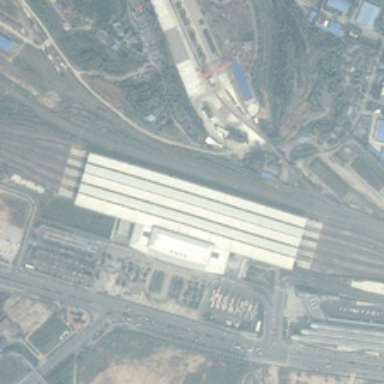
Many buildings and green trees are around a railway station .